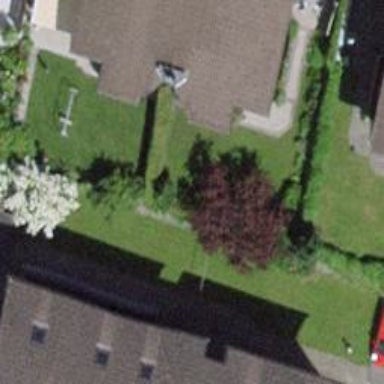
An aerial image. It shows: Hedge acting as barrier.